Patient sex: M
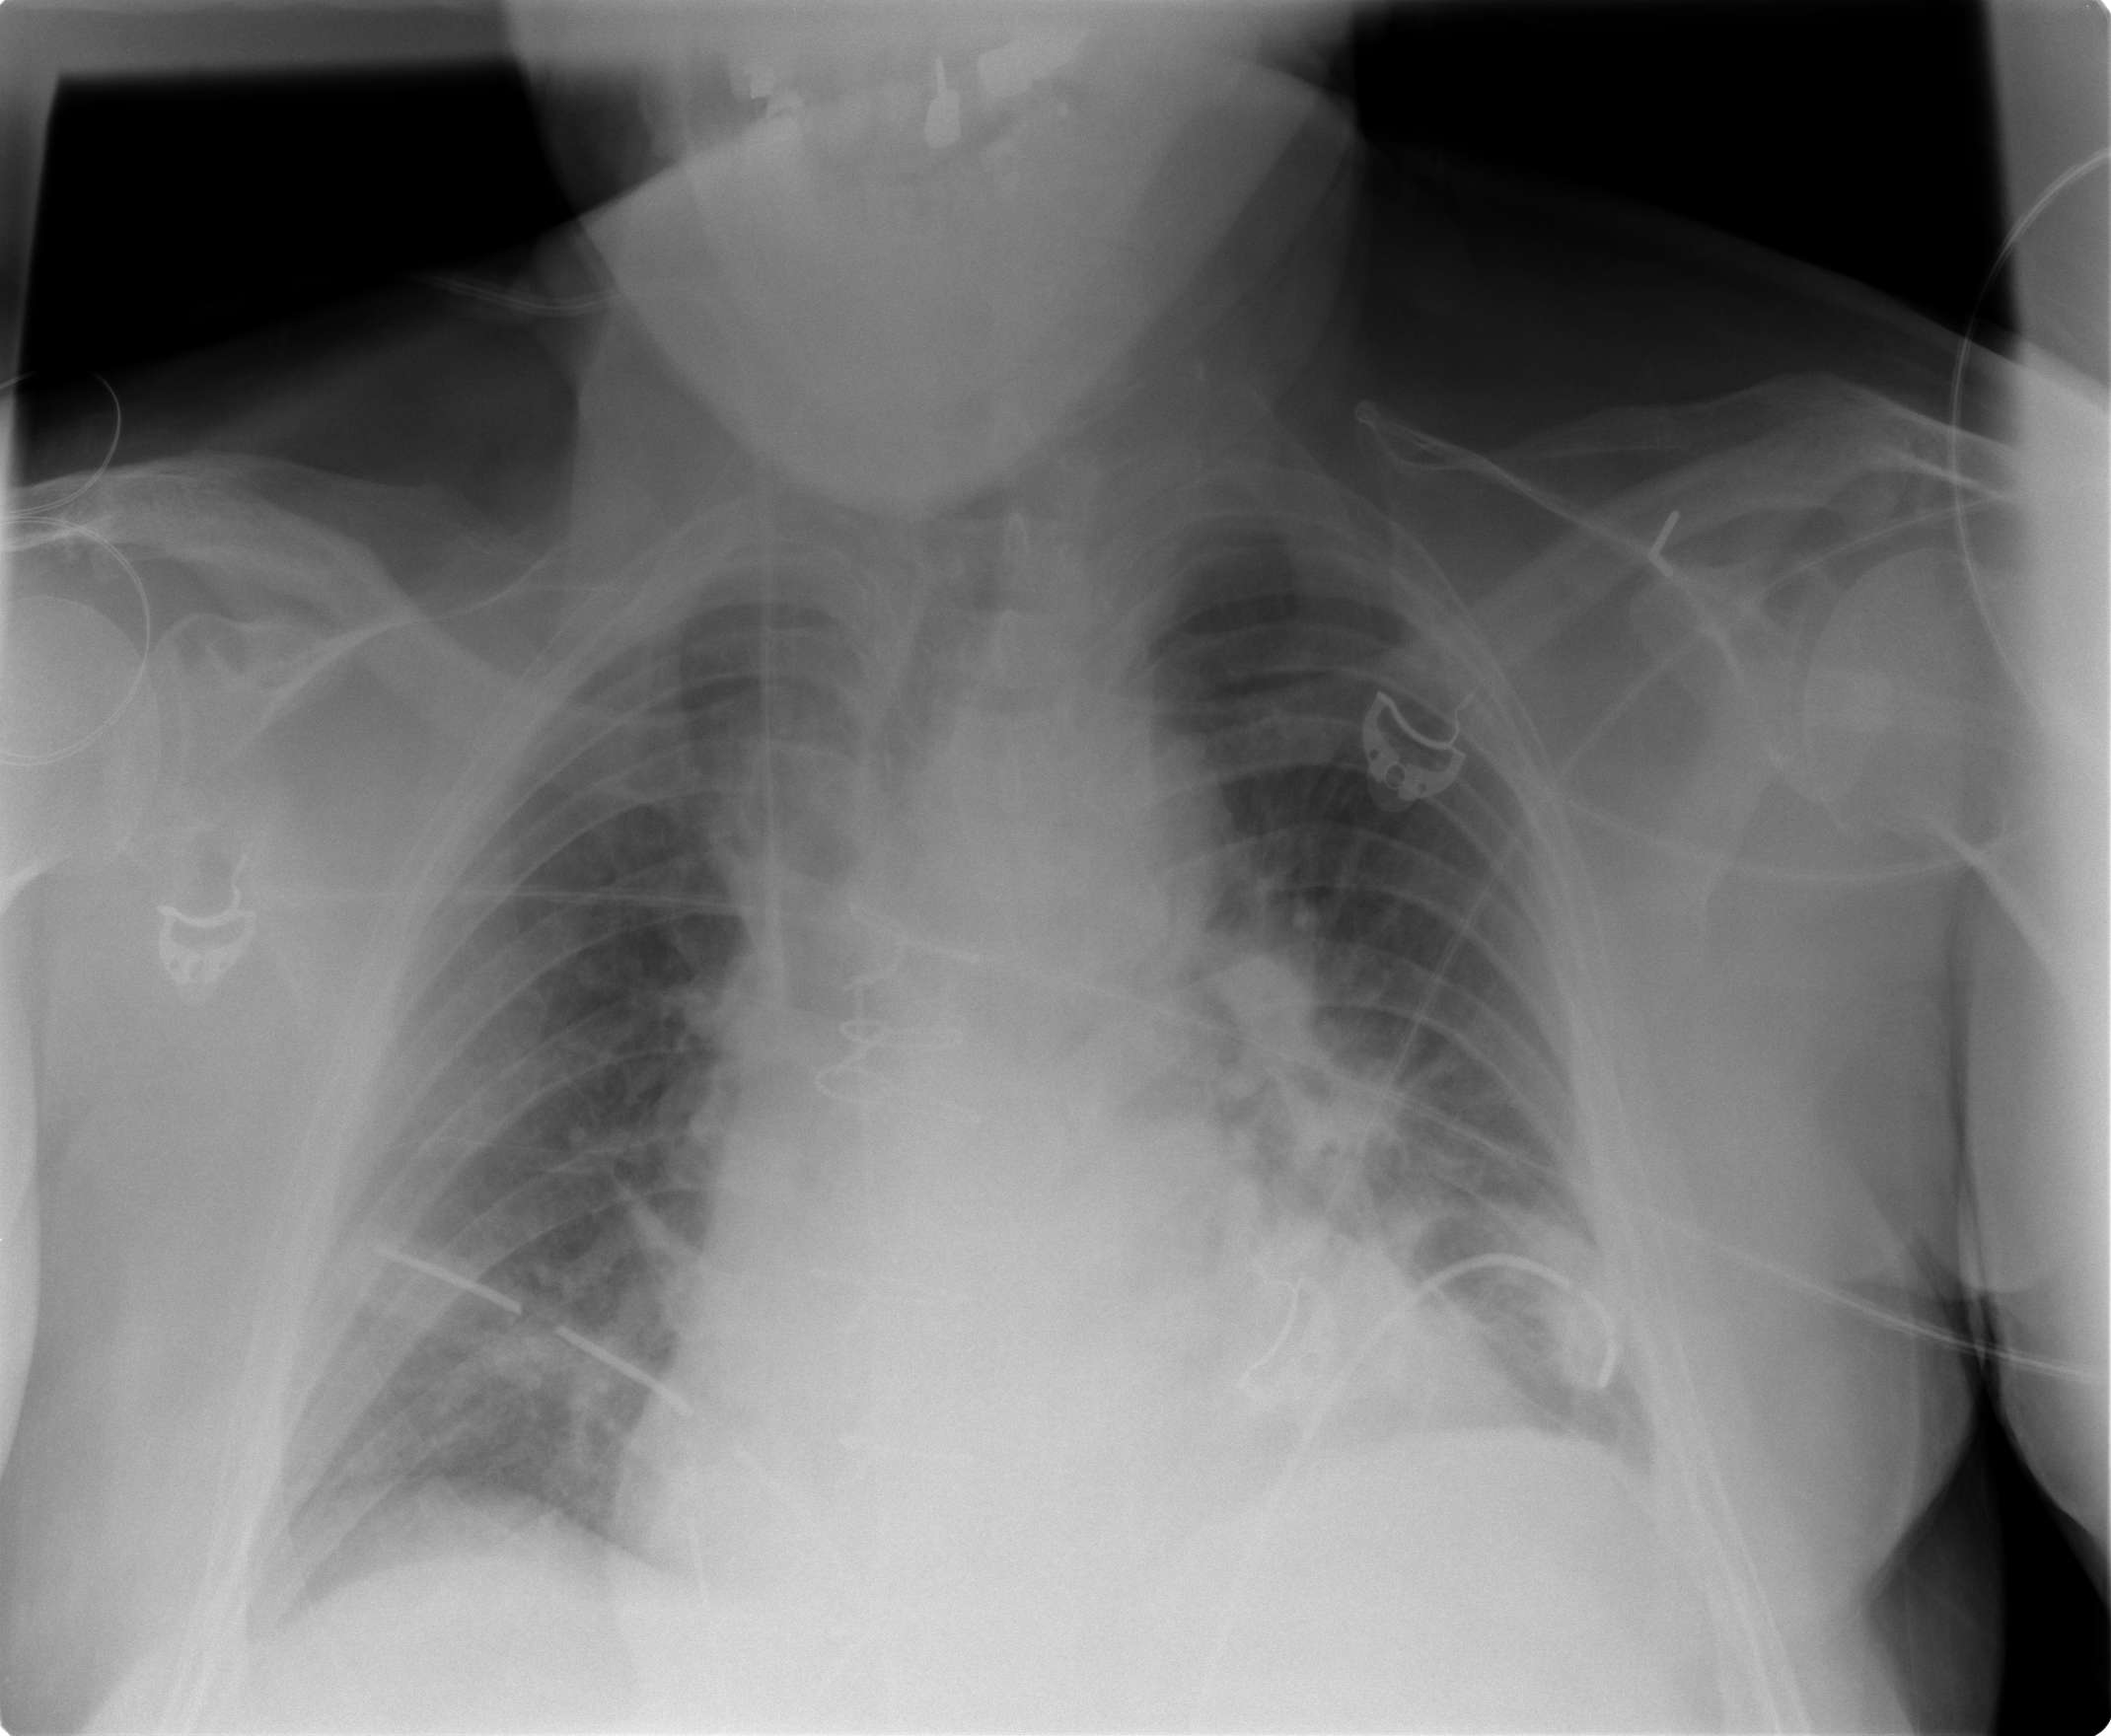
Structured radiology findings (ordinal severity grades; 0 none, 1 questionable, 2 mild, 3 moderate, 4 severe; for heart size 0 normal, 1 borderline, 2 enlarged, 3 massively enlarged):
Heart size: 0
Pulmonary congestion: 2
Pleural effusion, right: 1
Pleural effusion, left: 1
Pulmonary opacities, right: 0
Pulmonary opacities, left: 1
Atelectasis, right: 2
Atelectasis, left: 2